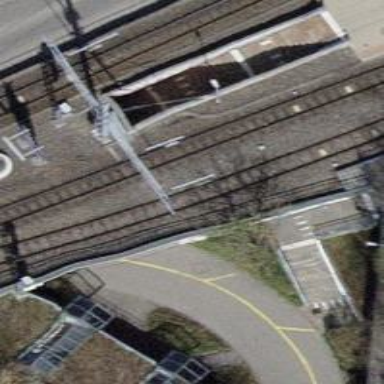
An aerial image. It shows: Narrow-gauge railway siding with electrified contact line.